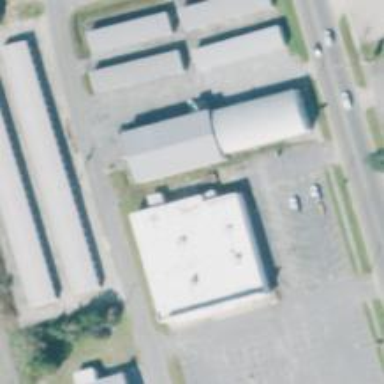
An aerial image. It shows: Commercial building.